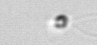
Label: flagellate